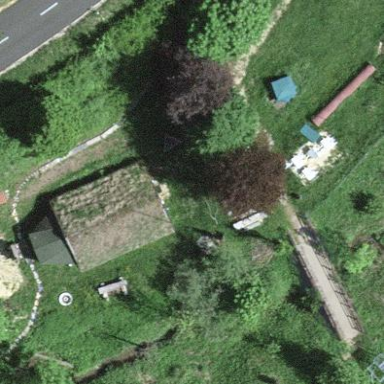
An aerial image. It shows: Cabin.